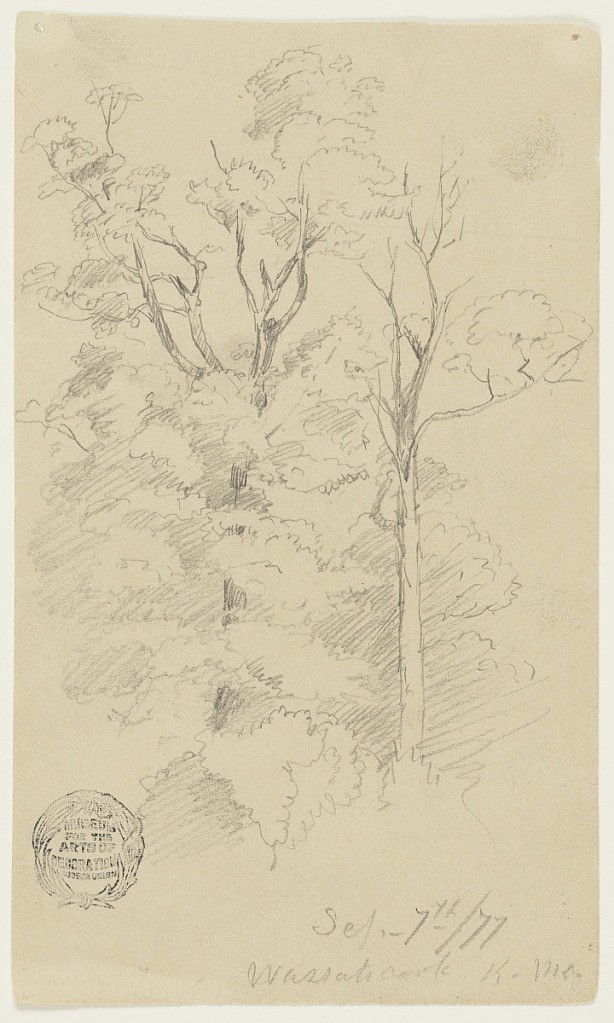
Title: Two Trees on Wassataquoik Stream, Maine
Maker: Frederic Edwin Church, American, 1826–1900
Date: September 7, 1877
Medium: Graphite on tan wove paper
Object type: Drawing
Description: Botanical sketch showing a view of two large trees along the Wassataquoik Stream in Maine, near Lake Katahdin. Shown at center, the pair of trees are roughly even in height and have lush canopies that grow sparse at their crowns.